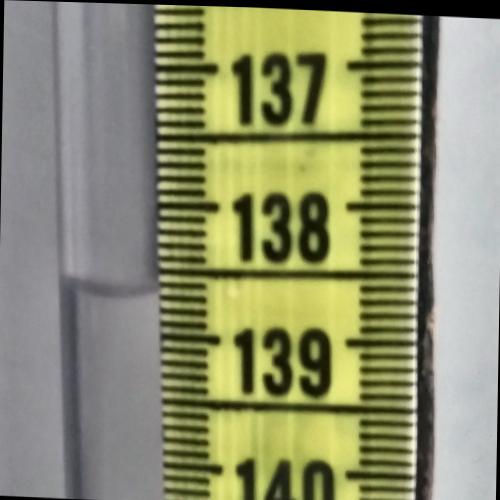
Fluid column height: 138.7 cm